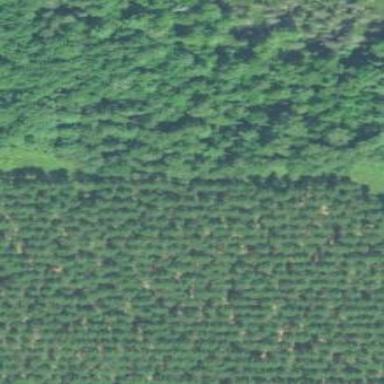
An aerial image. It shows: Plantation of evergreen needle-leaved forest.